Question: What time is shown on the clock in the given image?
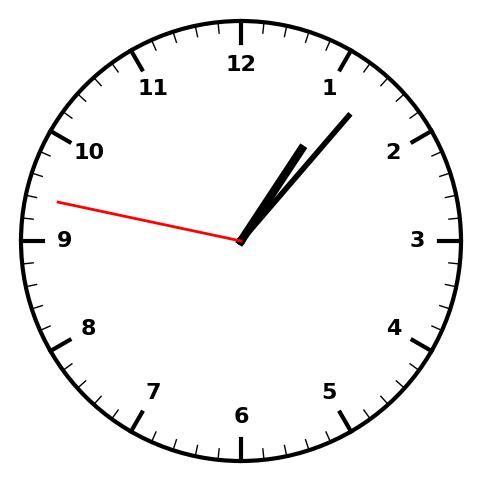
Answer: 01:06:47